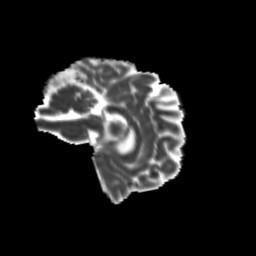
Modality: MD
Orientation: sagittal
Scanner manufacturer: siemens
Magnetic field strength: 3 T
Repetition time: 9.2 s
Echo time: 0.084 s